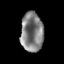
Tissue: prostate
Cell type: T cells
Senescence score: 0.3311
Nuclear area (px): 870
Mean DAPI intensity: 127.789